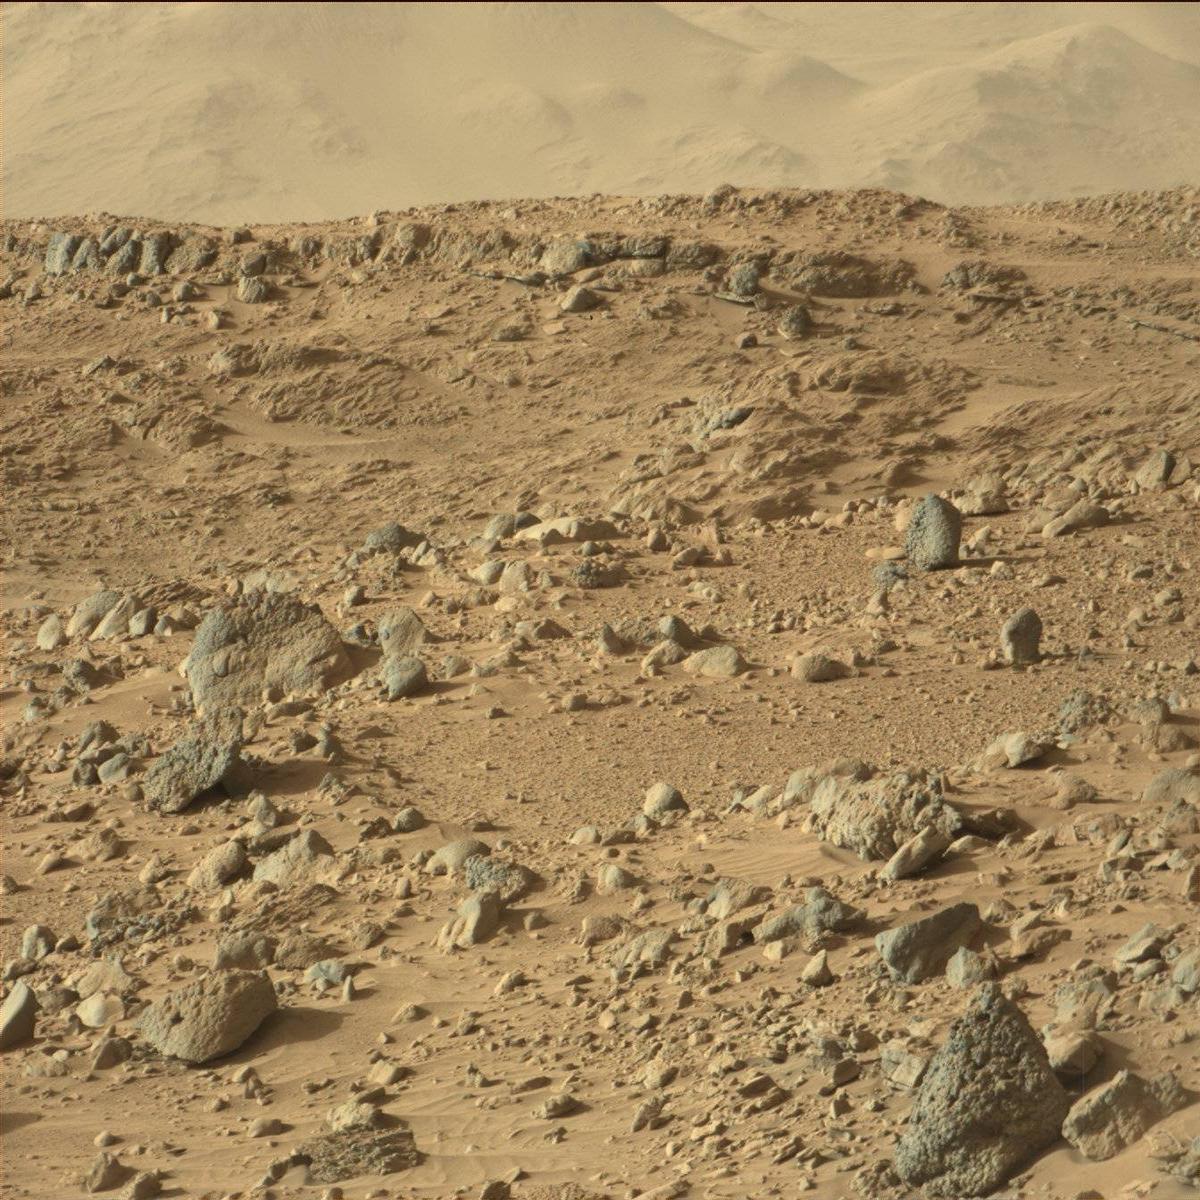
Terrain classes present: Bedrock, Ridge, Sand / Soil